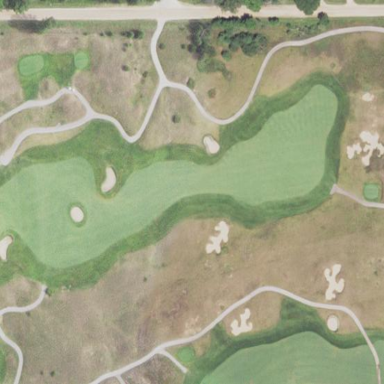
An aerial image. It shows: Grassy area designated as golf fairway.